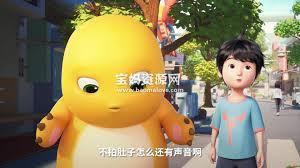
Label: nailong